Question: I am new to Spring 3 MVC and was trying out form validation using the 'Java validation API' and the 'Hibernate Validator' implementation JARs. I am using for my application. Below is the 'pom.xml':
'''
<properties>
<spring.version>3.1.1.RELEASE</spring.version>
<jdk.version>1.6</jdk.version>
</properties>
<dependencies>
<dependency>
<groupId>org.springframework</groupId>
<artifactId>spring-core</artifactId>
<version>${spring.version}</version>
</dependency>
<dependency>
<groupId>org.springframework</groupId>
<artifactId>spring-web</artifactId>
<version>${spring.version}</version>
</dependency>
<dependency>
<groupId>org.springframework</groupId>
<artifactId>spring-webmvc</artifactId>
<version>${spring.version}</version>
</dependency>
<!-- CGLIB is required to process @Configuration classes -->
<dependency>
<groupId>cglib</groupId>
<artifactId>cglib</artifactId>
<version>2.2.2</version>
</dependency>
<dependency>
<groupId>javax.servlet</groupId>
<artifactId>jstl</artifactId>
<version>1.2</version>
</dependency>
<dependency>
<groupId>javax.servlet</groupId>
<artifactId>javax.servlet-api</artifactId>
<version>3.0.1</version>
</dependency>
<dependency>
<groupId>junit</groupId>
<artifactId>junit</artifactId>
<version>3.8.1</version>
<scope>test</scope>
</dependency>
<dependency>
<groupId>javax.validation</groupId>
<artifactId>validation-api</artifactId>
<version>1.1.0.Final</version>
</dependency>
<dependency>
<groupId>org.hibernate</groupId>
<artifactId>hibernate-validator</artifactId>
<version>5.0.1.Final</version>
</dependency>
</dependencies>
'''
Below is the model class 'Employee.java':
'''
@Size(min=2,max=30)
private String name;
@NotEmpty @Email
private String email;
@NotNull @Min(18) @Max(35)
private Integer age;
@Size(min=10)
private String phone;
// Getters and Setters
'''
Below is the JSP containing the 'form':
'''
<form:form method="post" commandName="empl" action="validate">
<table>
<tr>
<td>
<label for="nameInput">Name:</label>
</td>
<td>
<form:input path="name" id="nameInput"/>
<form:errors path="name"></form:errors>
</td>
</tr>
<tr>
<td>
<label for="ageInput">Age:</label>
</td>
<td>
<form:input path="age" id="ageInput"/>
<form:errors path="age"></form:errors>
</td>
</tr>
<tr>
<td>
<label for="phoneInput">Phone:</label>
</td>
<td>
<form:input path="phone" id="phoneInput"/>
<form:errors path="phone"></form:errors>
</td>
</tr>
<tr>
<td>
<label for="emailInput">Email:</label>
</td>
<td>
<form:input path="email" id="emailInput"/>
<form:errors path="email"></form:errors>
</td>
</tr>
<%--<tr>
<td>
<label for="birthdayInput">Birthday:</label>
</td>
<td>
<form:input path="birthday" id="birthdayInput" placeholder="MM/DD/YYYY"/>
<form:errors path="birthday"></form:errors>
</td>
</tr>
<tr>
<td>
<label for="genderInput">Birthday:</label>
</td>
<td>
<form:select id="genderInput" path="" items="${gender }"> </form:select>
<form:errors path="birthday"></form:errors>
</td>
</tr> --%>
<tr>
<td colspan="2">
<input type="submit" value="Submit">
</td>
</tr>
</table>
</form:form>
'''
When I click the 'submit' button I am getting the error. Even the Controller handler method is not invoked and the below error is thrown:
'''
java.lang.NoSuchMethodError: javax.el.ExpressionFactory.newInstance()Ljavax/el/ExpressionFactory;
org.hibernate.validator.internal.engine.messageinterpolation.InterpolationTerm.<clinit>(InterpolationTerm.java:60)
org.hibernate.validator.messageinterpolation.ResourceBundleMessageInterpolator.interpolateExpression(ResourceBundleMessageInterpolator.java:227)
org.hibernate.validator.messageinterpolation.ResourceBundleMessageInterpolator.interpolateMessage(ResourceBundleMessageInterpolator.java:187)
org.hibernate.validator.messageinterpolation.ResourceBundleMessageInterpolator.interpolate(ResourceBundleMessageInterpolator.java:120)
org.springframework.validation.beanvalidation.LocaleContextMessageInterpolator.interpolate(LocaleContextMessageInterpolator.java:49)
org.hibernate.validator.internal.engine.ValidationContext.interpolate(ValidationContext.java:370)
org.hibernate.validator.internal.engine.ValidationContext.createConstraintViolation(ValidationContext.java:284)
org.hibernate.validator.internal.engine.ValidationContext.createConstraintViolations(ValidationContext.java:246)
org.hibernate.validator.internal.engine.constraintvalidation.ConstraintTree.validateSingleConstraint(ConstraintTree.java:289)
org.hibernate.validator.internal.engine.constraintvalidation.ConstraintTree.validateConstraints(ConstraintTree.java:133)
org.hibernate.validator.internal.engine.constraintvalidation.ConstraintTree.validateComposingConstraints(ConstraintTree.java:233)
org.hibernate.validator.internal.engine.constraintvalidation.ConstraintTree.validateConstraints(ConstraintTree.java:102)
org.hibernate.validator.internal.engine.constraintvalidation.ConstraintTree.validateConstraints(ConstraintTree.java:91)
org.hibernate.validator.internal.metadata.core.MetaConstraint.validateConstraint(MetaConstraint.java:85)
org.hibernate.validator.internal.engine.ValidatorImpl.validateConstraint(ValidatorImpl.java:478)
org.hibernate.validator.internal.engine.ValidatorImpl.validateConstraintsForDefaultGroup(ValidatorImpl.java:424)
org.hibernate.validator.internal.engine.ValidatorImpl.validateConstraintsForCurrentGroup(ValidatorImpl.java:388)
org.hibernate.validator.internal.engine.ValidatorImpl.validateInContext(ValidatorImpl.java:340)
org.hibernate.validator.internal.engine.ValidatorImpl.validate(ValidatorImpl.java:158)
org.springframework.validation.beanvalidation.SpringValidatorAdapter.validate(SpringValidatorAdapter.java:101)
org.springframework.validation.DataBinder.validate(DataBinder.java:722)
org.springframework.web.method.annotation.ModelAttributeMethodProcessor.validateIfApplicable(ModelAttributeMethodProcessor.java:155)
org.springframework.web.method.annotation.ModelAttributeMethodProcessor.resolveArgument(ModelAttributeMethodProcessor.java:108)
org.springframework.web.method.support.HandlerMethodArgumentResolverComposite.resolveArgument(HandlerMethodArgumentResolverComposite.java:75)
org.springframework.web.method.support.InvocableHandlerMethod.getMethodArgumentValues(InvocableHandlerMethod.java:156)
org.springframework.web.method.support.InvocableHandlerMethod.invokeForRequest(InvocableHandlerMethod.java:117)
org.springframework.web.servlet.mvc.method.annotation.ServletInvocableHandlerMethod.invokeAndHandle(ServletInvocableHandlerMethod.java:96)
org.springframework.web.servlet.mvc.method.annotation.RequestMappingHandlerAdapter.invokeHandlerMethod(RequestMappingHandlerAdapter.java:617)
org.springframework.web.servlet.mvc.method.annotation.RequestMappingHandlerAdapter.handleInternal(RequestMappingHandlerAdapter.java:578)
org.springframework.web.servlet.mvc.method.AbstractHandlerMethodAdapter.handle(AbstractHandlerMethodAdapter.java:80)
org.springframework.web.servlet.DispatcherServlet.doDispatch(DispatcherServlet.java:923)
org.springframework.web.servlet.DispatcherServlet.doService(DispatcherServlet.java:852)
org.springframework.web.servlet.FrameworkServlet.processRequest(FrameworkServlet.java:882)
org.springframework.web.servlet.FrameworkServlet.doPost(FrameworkServlet.java:789)
javax.servlet.http.HttpServlet.service(HttpServlet.java:637)
javax.servlet.http.HttpServlet.service(HttpServlet.java:717)
'''
I tried adding the following dependency but of no use (hence removed it afterwards):
'''
<dependency>
<groupId>javax.el</groupId>
<artifactId>el-api</artifactId>
<version>2.2</version>
</dependency>
'''
Please advise how to resolve this.
If I add this dependency (but of no use, hence removed it as well):
'''
<dependency>
<groupId>org.glassfish.web</groupId>
<artifactId>el-impl</artifactId>
<version>2.2</version>
</dependency>
'''
Then I am getting the below error:
'''
java.lang.LinkageError: loader constraint violation: when resolving interface method "javax.servlet.jsp.JspApplicationContext.getExpressionFactory()Ljavax/el/ExpressionFactory;" the class loader (instance of org/apache/jasper/servlet/JasperLoader) of the current class, org/apache/jsp/index_jsp, and the class loader (instance of org/apache/catalina/loader/StandardClassLoader) for resolved class, javax/servlet/jsp/JspApplicationContext, have different Class objects for the type javax/el/ExpressionFactory used in the signature
at org.apache.jsp.index_jsp._jspInit(index_jsp.java:22)
at org.apache.jasper.runtime.HttpJspBase.init(HttpJspBase.java:52)
at org.apache.jasper.servlet.JspServletWrapper.getServlet(JspServletWrapper.java:164)
at org.apache.jasper.servlet.JspServletWrapper.service(JspServletWrapper.java:340)
at org.apache.jasper.servlet.JspServlet.serviceJspFile(JspServlet.java:313)
at org.apache.jasper.servlet.JspServlet.service(JspServlet.java:260)
at javax.servlet.http.HttpServlet.service(HttpServlet.java:717)
at org.apache.catalina.core.ApplicationFilterChain.internalDoFilter(ApplicationFilterChain.java:290)
at org.apache.catalina.core.ApplicationFilterChain.doFilter(ApplicationFilterChain.java:206)
at org.apache.catalina.core.StandardWrapperValve.invoke(StandardWrapperValve.java:233)
at org.apache.catalina.core.StandardContextValve.invoke(StandardContextValve.java:191)
at org.apache.catalina.core.StandardHostValve.invoke(StandardHostValve.java:127)
at org.apache.catalina.valves.ErrorReportValve.invoke(ErrorReportValve.java:102)
at org.apache.catalina.core.StandardEngineValve.invoke(StandardEngineValve.java:109)
at org.apache.catalina.connector.CoyoteAdapter.service(CoyoteAdapter.java:291)
at org.apache.coyote.http11.Http11Processor.process(Http11Processor.java:859)
at org.apache.coyote.http11.Http11Protocol$Http11ConnectionHandler.process(Http11Protocol.java:602)
at org.apache.tomcat.util.net.JIoEndpoint$Worker.run(JIoEndpoint.java:489)
at java.lang.Thread.run(Thread.java:662)
'''
Below is the snapshot for the jars:

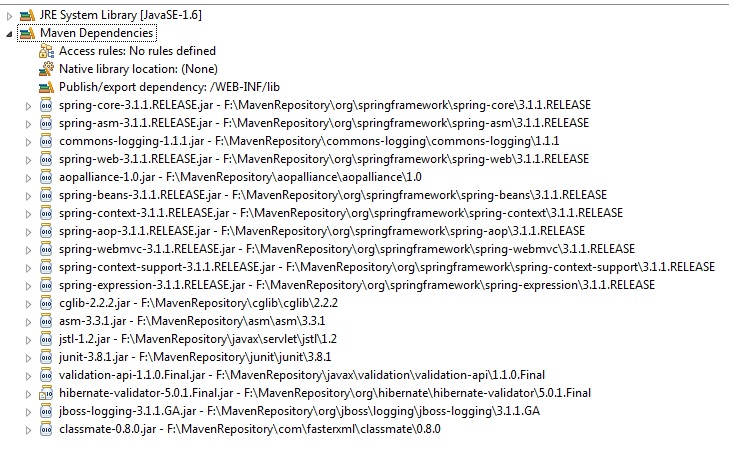
Answer: The problem is that Tomcat 6 ships an older version of EL (2.1) while Hibernate Validator 5.x requires the newer EL 2.2. Have a look at: <URL>.